Chest X-ray:
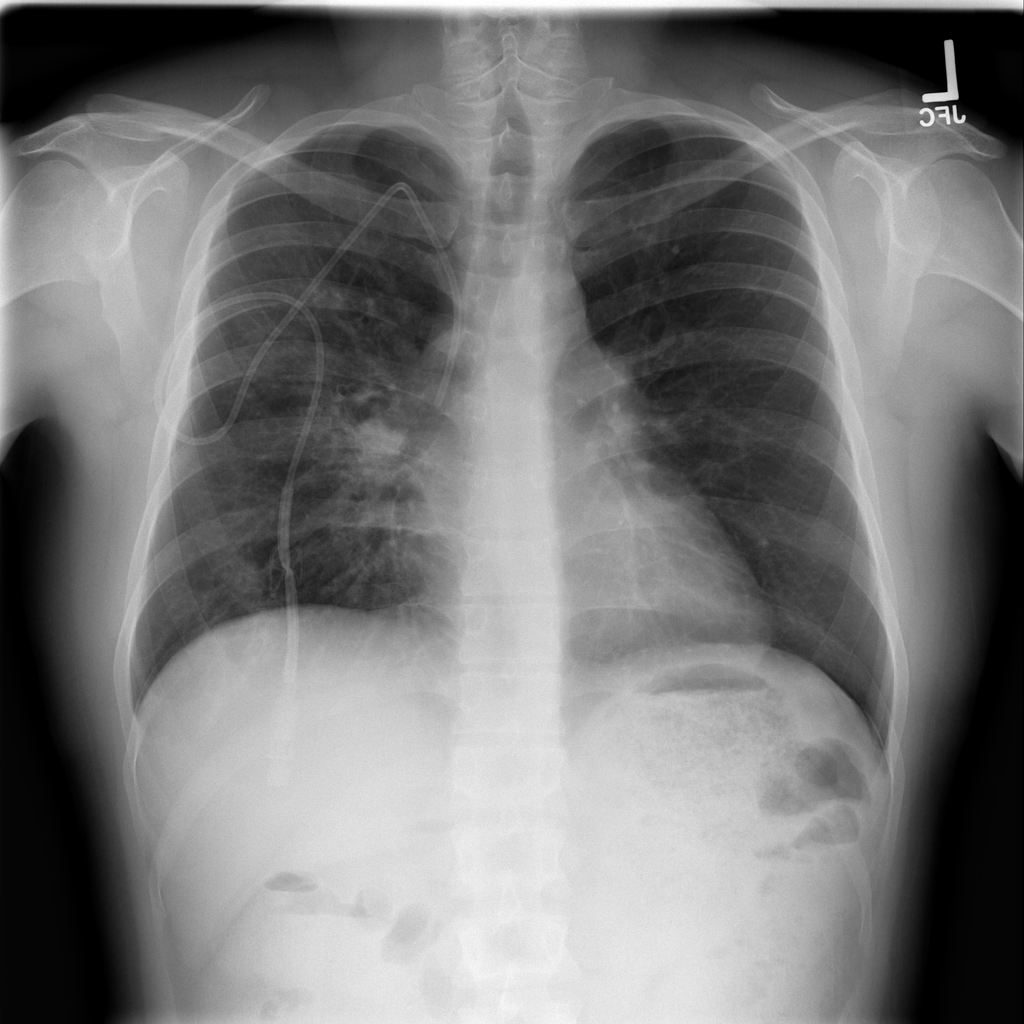
Findings: Consolidation
No abnormal finding: no